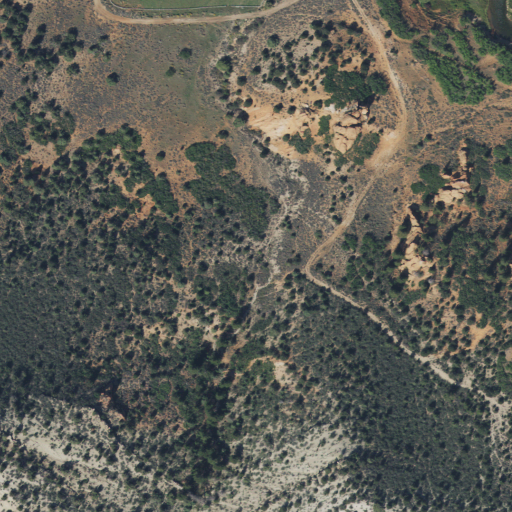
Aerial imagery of cliff(s) in Utah named Red Cliff containing evergreen forest, shrub, deciduous forest, grassland, and pasture